五年级 · 立体几何学
（2022 春・白水县期末）如图是一个长方体的平面展开图, 求原长方体的表面积和体积。（单位: $\mathrm{cm}$ )

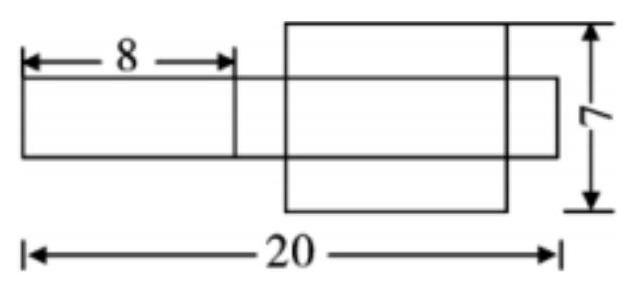
答案: 解$(20-8 \times 2) \div 2$

$=(20-16) \div 2$

$=4 \div 2$

$=2$ (厘米)

$7-2 \times 2$

$=7-4$

$=3$ （厘米）

$(8 \times 3+8 \times 2+3 \times 2) \times 2$

$=(24+16+6) \times 2$

$=46 \times 2$

$=92$ (平方厘米)

$8 \times 3 \times 2$

$=24 \times 2$

$=48$ （立方厘米）

答: 它的表面积是 92 平方厘米, 体积是 48 立方厘米。